Field crop: maize
Growth stage: 1
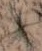
Species: salsola